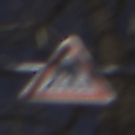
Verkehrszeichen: FussgaengerueberwegLinks
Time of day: Midday
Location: Outdoor (Nature)
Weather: Clear
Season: NotSpecified
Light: Natural